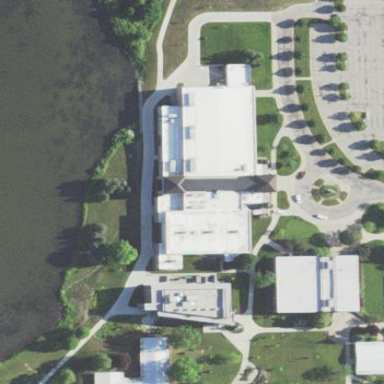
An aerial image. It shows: University building.